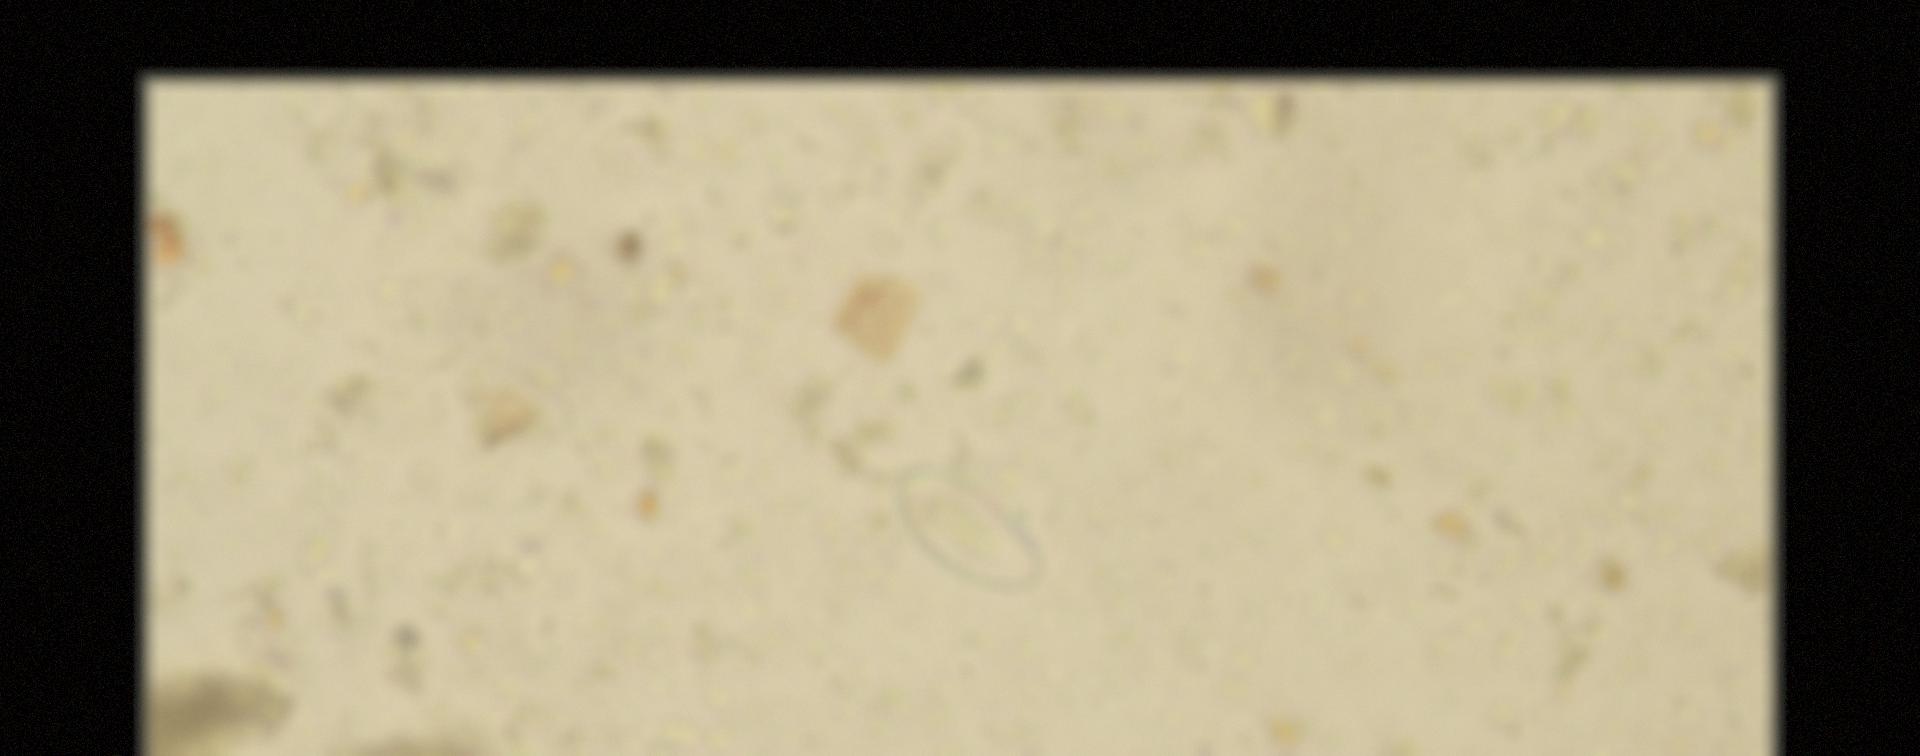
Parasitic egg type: Enterobius vermicularis